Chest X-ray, PA view. Patient: 37 years old, sex M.
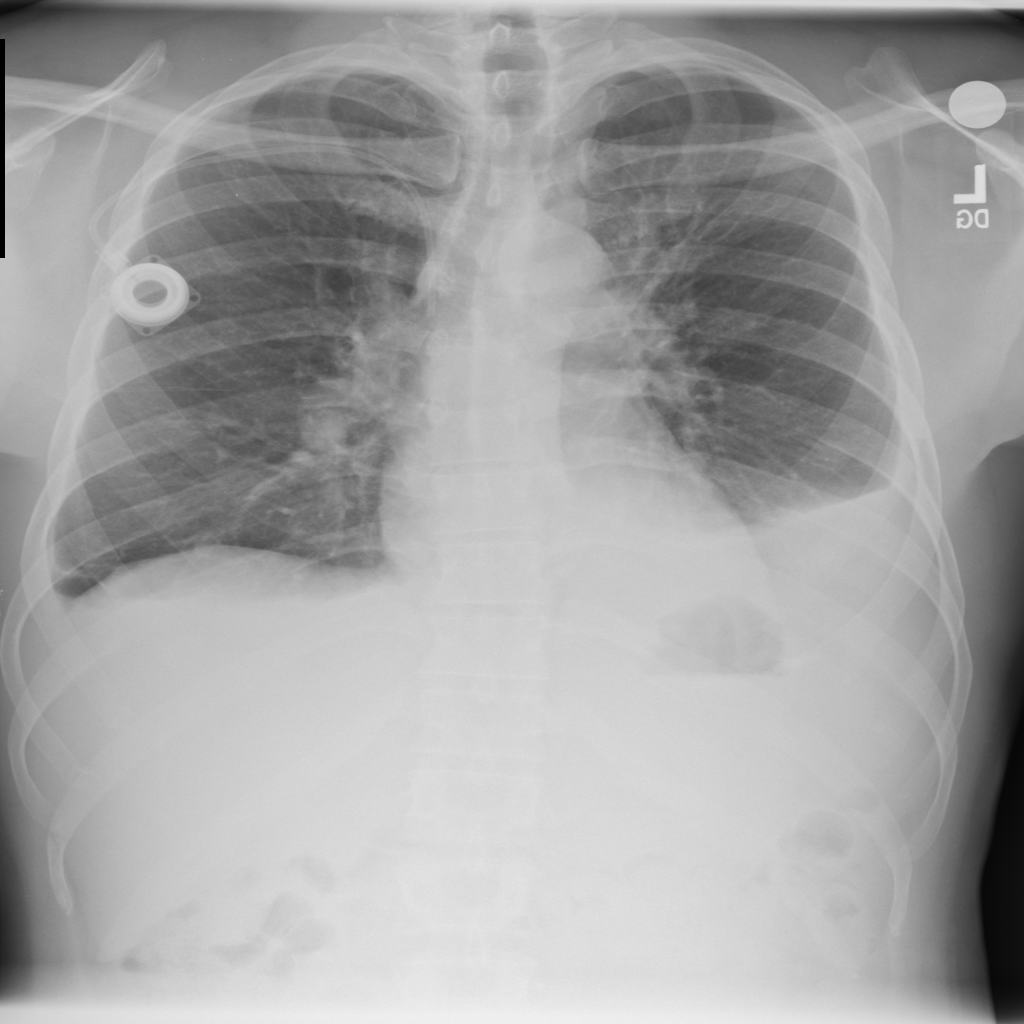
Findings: Effusion, Infiltration